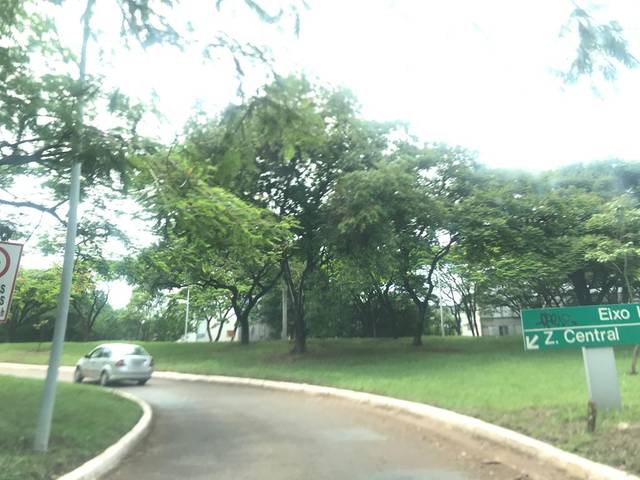
Region: Brazil
Coordinates: -15.822, -47.908